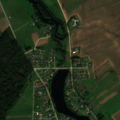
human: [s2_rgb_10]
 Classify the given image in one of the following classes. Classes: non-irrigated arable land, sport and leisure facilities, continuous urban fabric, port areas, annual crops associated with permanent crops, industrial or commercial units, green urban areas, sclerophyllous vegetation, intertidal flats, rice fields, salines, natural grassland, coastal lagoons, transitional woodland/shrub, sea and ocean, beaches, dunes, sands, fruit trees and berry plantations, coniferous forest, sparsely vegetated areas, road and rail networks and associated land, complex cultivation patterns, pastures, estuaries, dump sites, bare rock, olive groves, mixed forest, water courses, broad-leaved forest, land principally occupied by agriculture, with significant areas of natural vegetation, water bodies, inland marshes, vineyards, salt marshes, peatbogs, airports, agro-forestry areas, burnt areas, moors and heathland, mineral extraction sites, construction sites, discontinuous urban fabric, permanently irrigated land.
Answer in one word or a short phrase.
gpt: discontinuous urban fabric, non-irrigated arable land, pastures, complex cultivation patterns, broad-leaved forest, water bodies